Fundus camera: zeiss
Shooting center: fovea
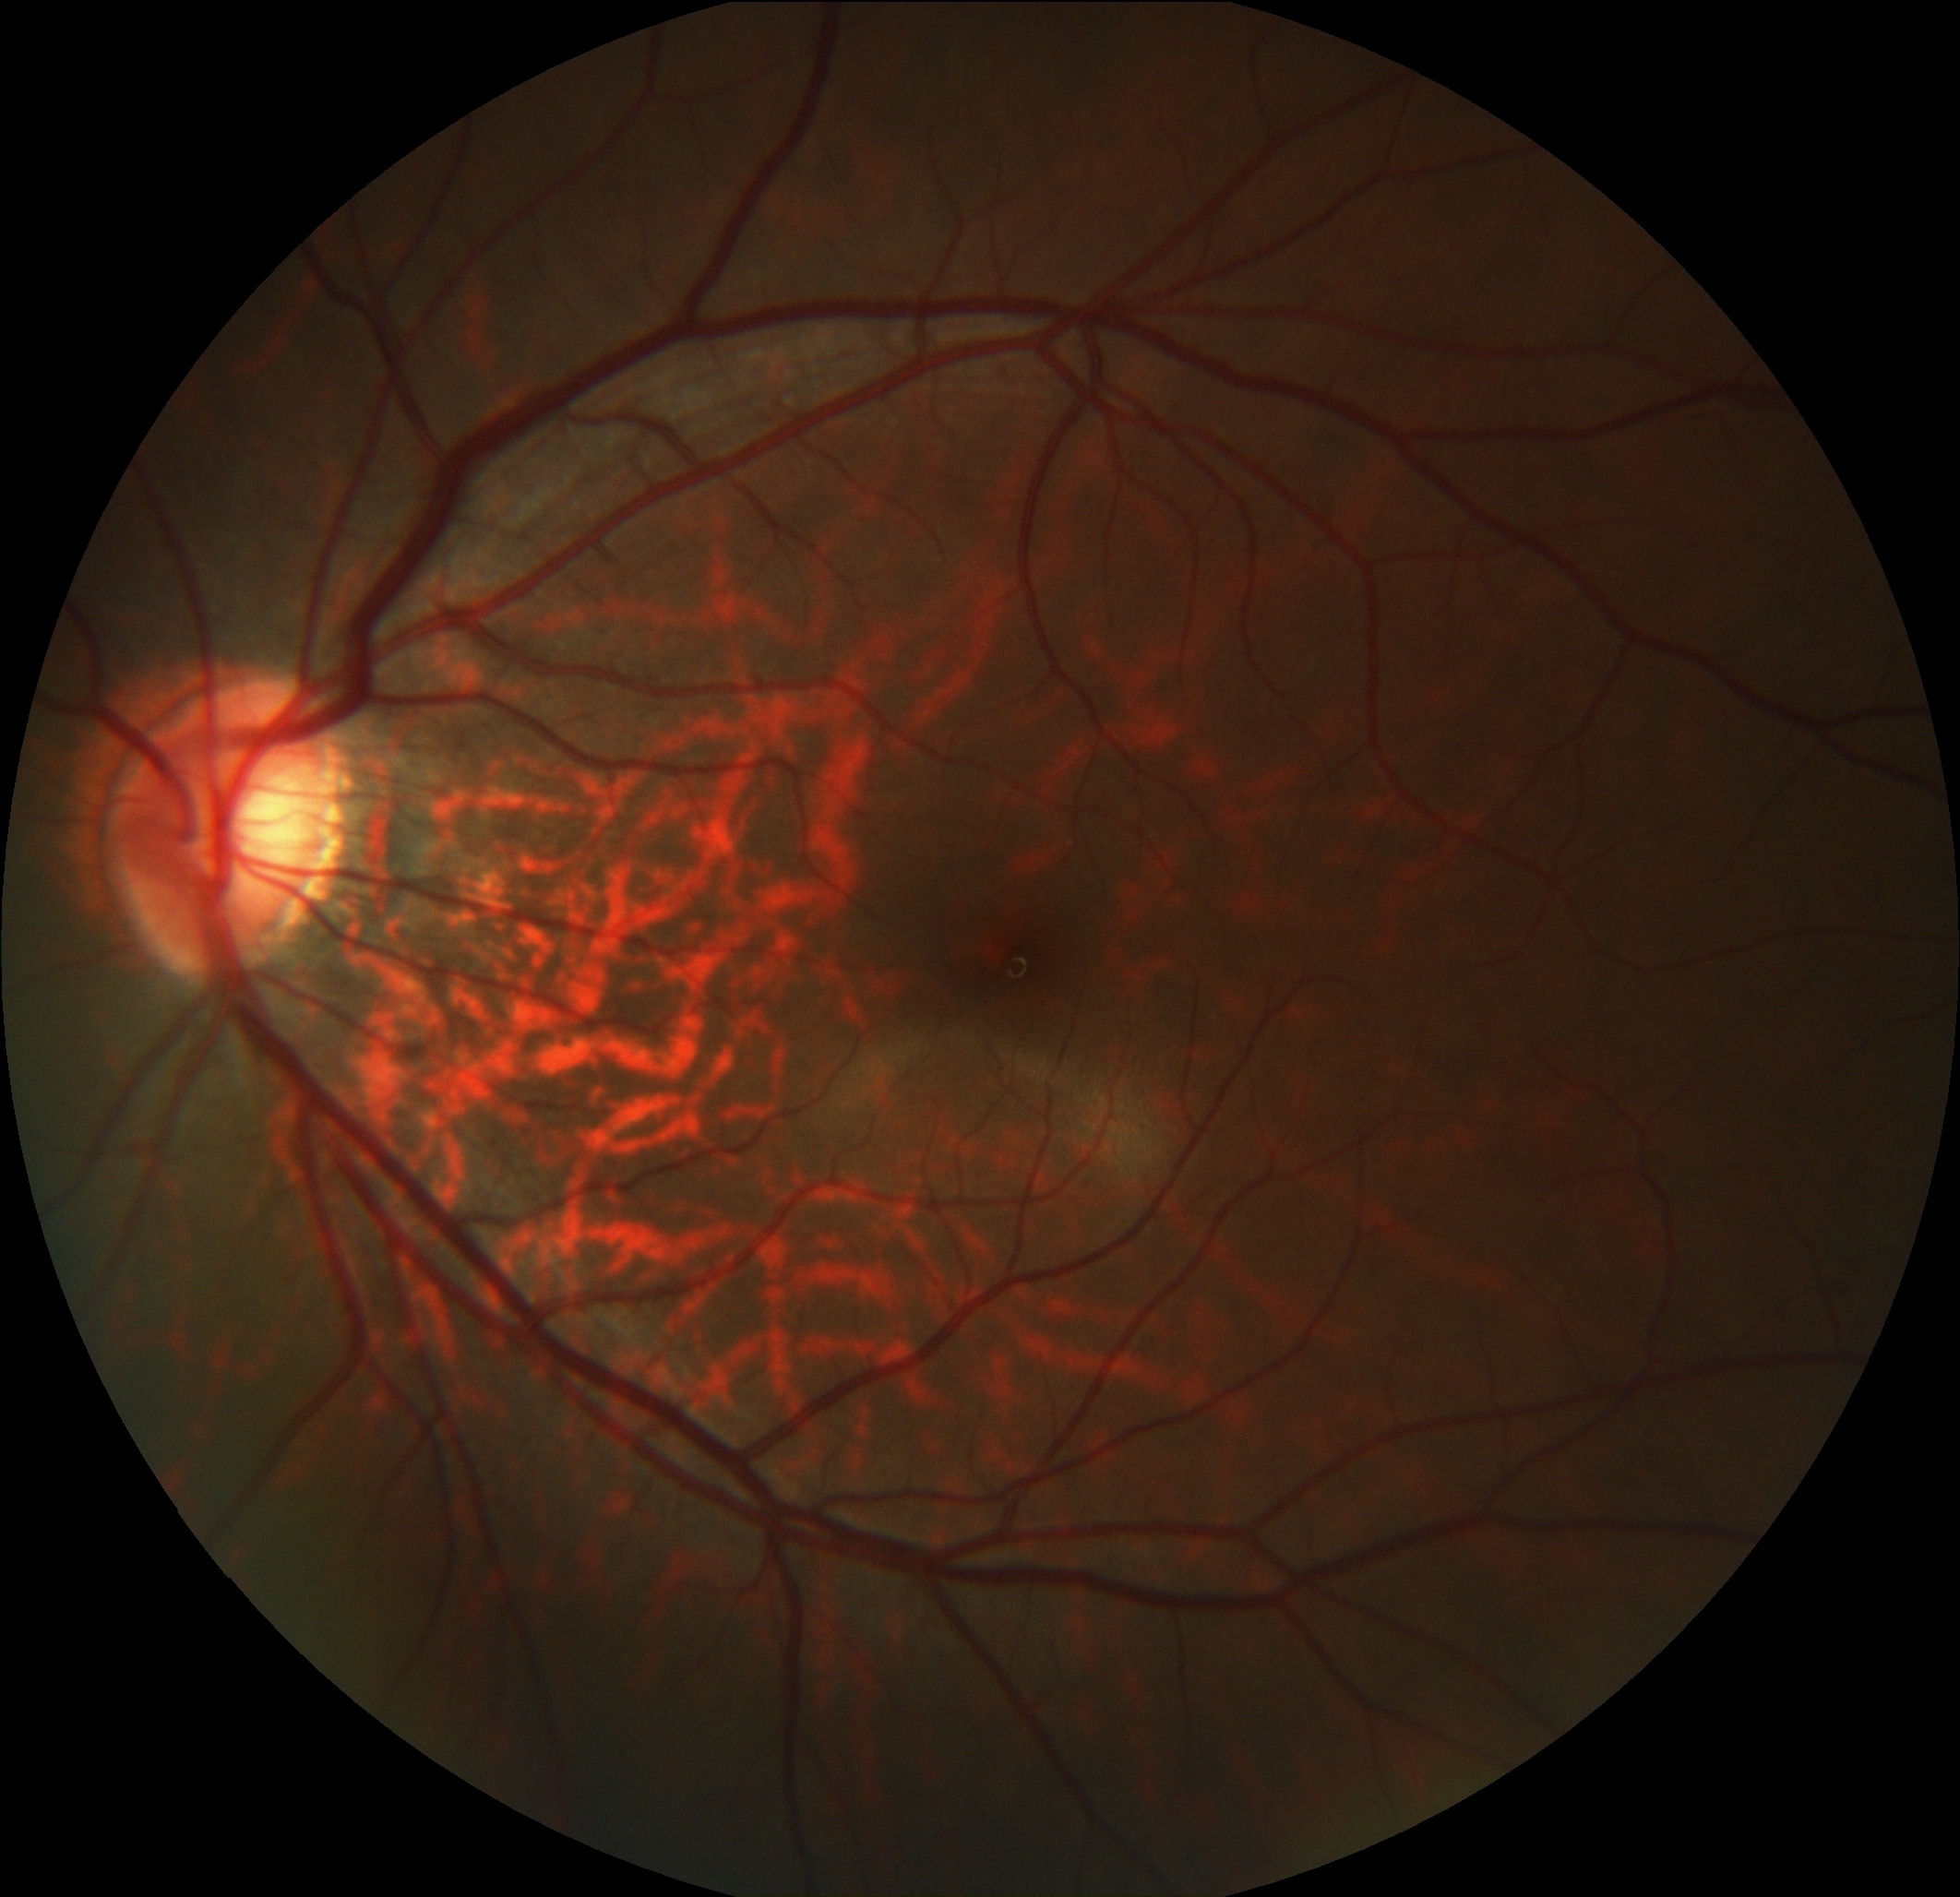
Pathologic myopia: no
Patchy retinal atrophy: present
Retinal detachment: absent